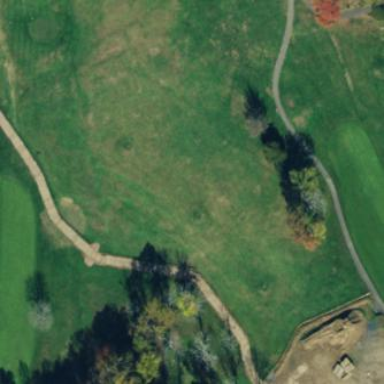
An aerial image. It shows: Grassy area designated as driving range for golf.